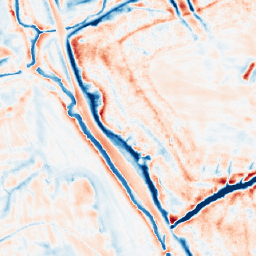
Category: edge_preserving
Decomposition family: bilateral
Decomposition parameters: d: 21
sigma_color: 100
sigma_space: 25
Upsampling method: nearest
Upsampling parameters: scale: 2
Upsampling scale: 2